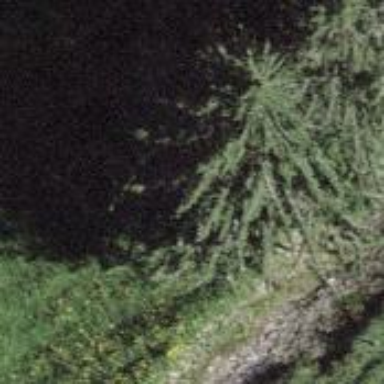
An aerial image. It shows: Single tag "natural: tree."